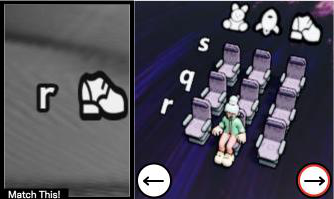
Task: seats
Answer: no